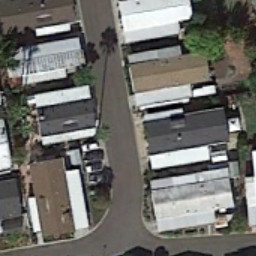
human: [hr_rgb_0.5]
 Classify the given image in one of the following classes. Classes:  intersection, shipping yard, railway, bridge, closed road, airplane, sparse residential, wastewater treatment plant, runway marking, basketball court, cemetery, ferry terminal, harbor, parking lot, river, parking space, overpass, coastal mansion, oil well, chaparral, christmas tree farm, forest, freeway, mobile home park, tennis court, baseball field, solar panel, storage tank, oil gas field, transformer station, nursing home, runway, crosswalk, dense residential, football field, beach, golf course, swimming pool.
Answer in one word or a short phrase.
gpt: mobile home park